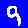
Digit: 9